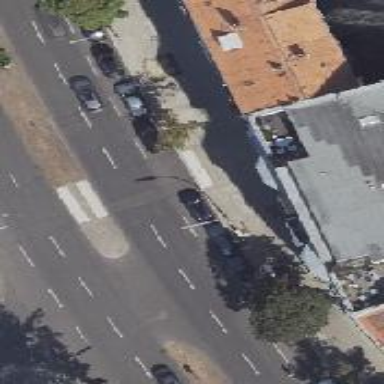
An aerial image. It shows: Sidewalk.